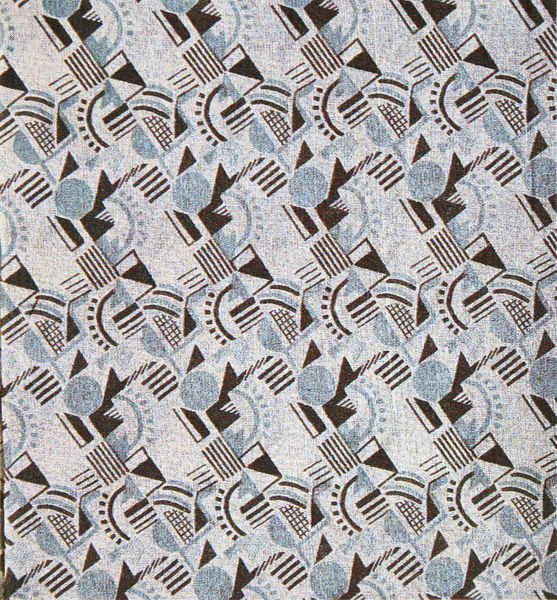
Titel: Stoffmusterentwurf "Traktoren"
Künstler: Sarra Bunzis
Standort: St. Petersburg
Institution: Museum des Muchina-Instituts für Industrie-Design
Schlagwörter: blau, braun, grau, schwarz, weiss, muster, teppich, kreis, linien, tapete, striche, linie, strich, kreise